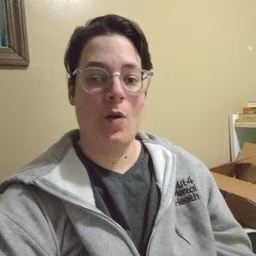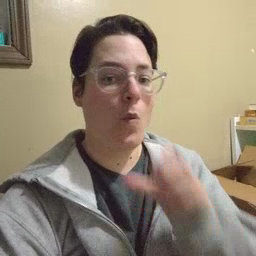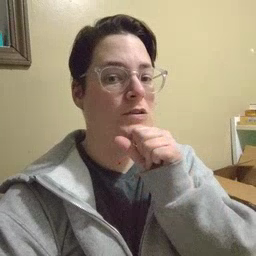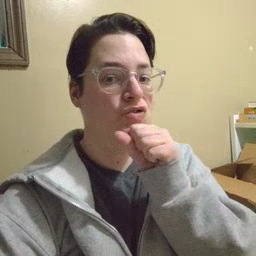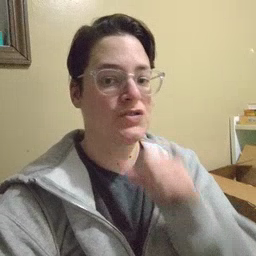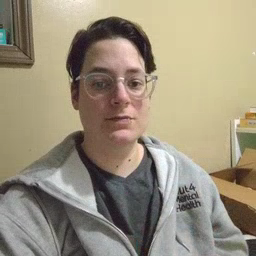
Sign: orange